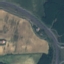
Label: Highway